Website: walmart
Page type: address-validator
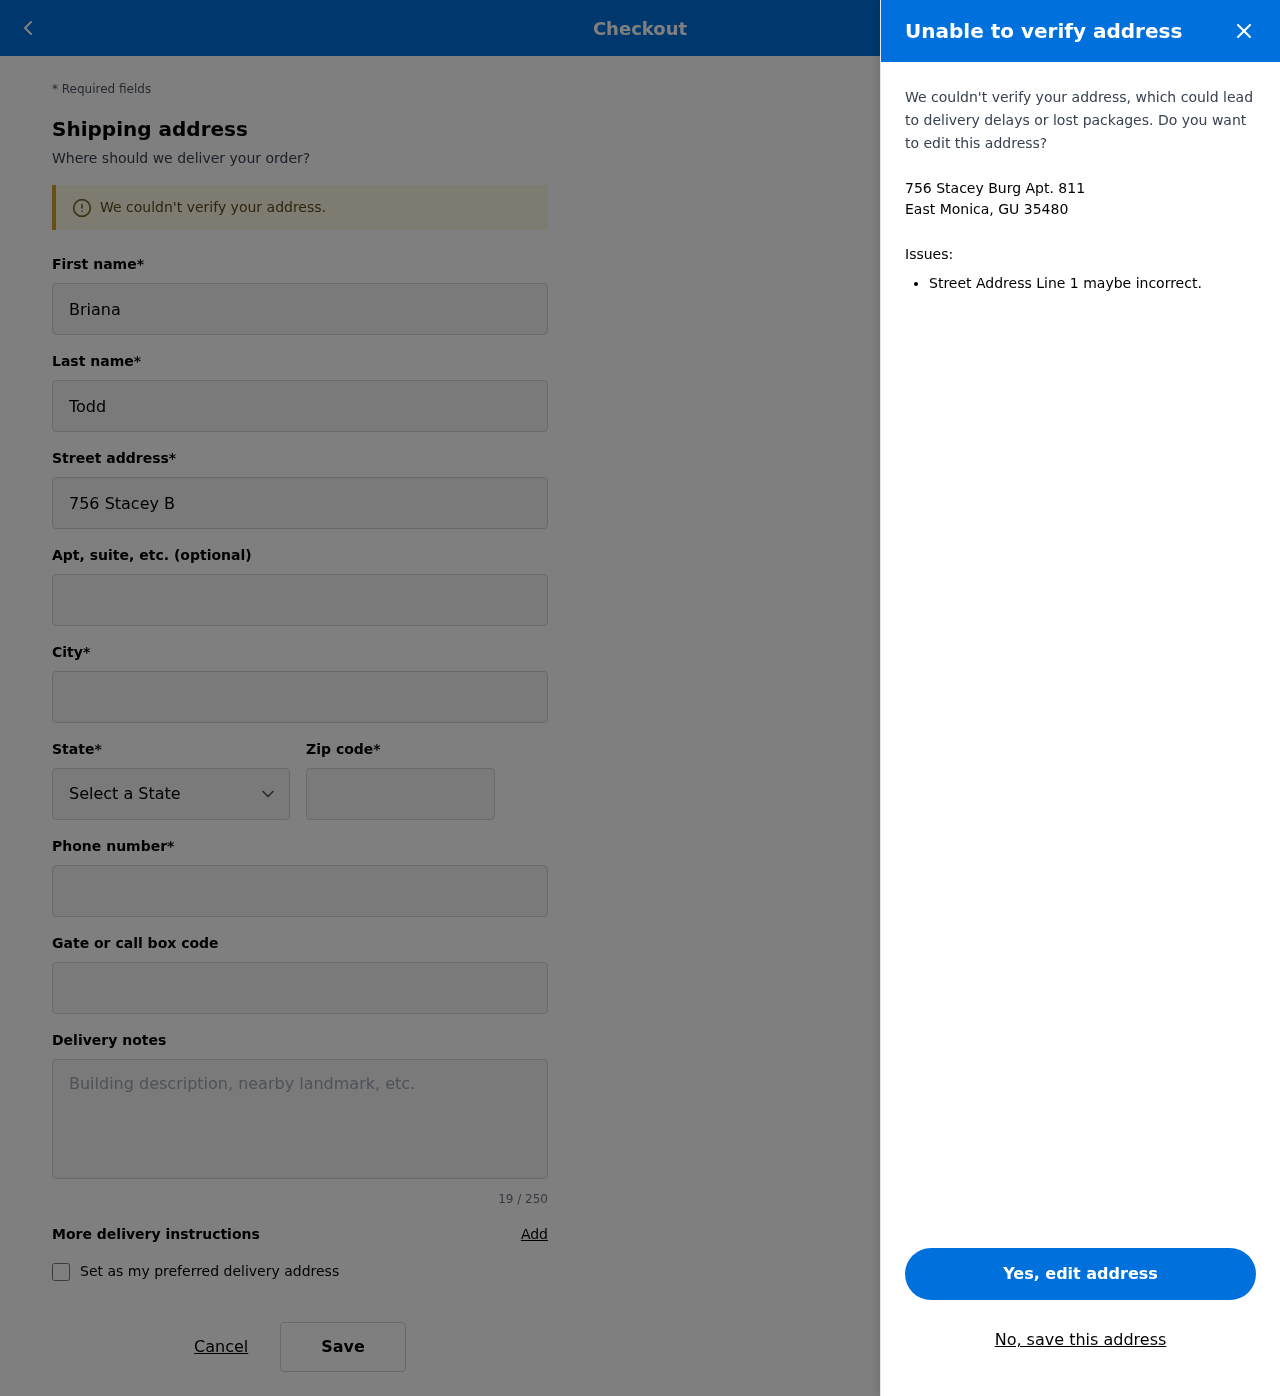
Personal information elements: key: PII_CITY_STATE_ZIP
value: East Monica, GU 35480
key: PII_DELIVERY_INSTRUCTIONS
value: Leave at back porch
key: PII_STATE_ABBR
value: GU
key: PII_STREET
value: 756 Stacey Burg Apt. 811
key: PII_FIRSTNAME
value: Briana
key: PII_LASTNAME
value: Todd
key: PII_STREET2
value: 1302 David Turnpike Suite 899
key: PII_CITY
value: East Monica
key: PII_POSTCODE
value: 35480
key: PII_PHONE
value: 3366231243
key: PII_SECURITY_CODE
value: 9085